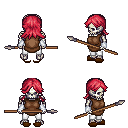
a pixel art fantasy rpg character, male body template, skeleton, brown tunic, white pants, ruby red loose hair, white cloth bracers, brown slippers, spear, four views (front, back, left, right), 2x2 character sprite sheet, small pixel art, hard edges, no anti-aliasing